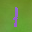
Label: 1